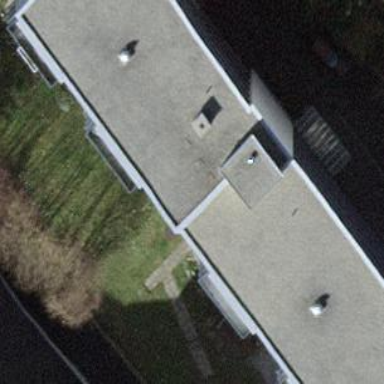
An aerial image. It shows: Residential building with flat dark gray roof.